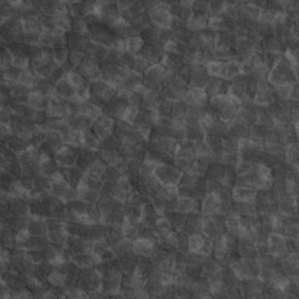
Label: non_frost